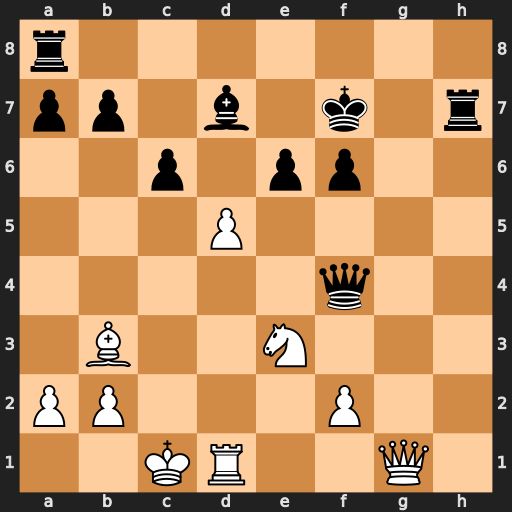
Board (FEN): r7/pp1b1k1r/2p1pp2/3P4/5q2/1B2N3/PP3P2/2KR2Q1
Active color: w
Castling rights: -
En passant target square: -
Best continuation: dxe6+ Bxe6 Rd7+